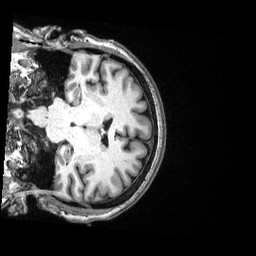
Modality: T1w
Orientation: coronal
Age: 45
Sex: female
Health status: ill
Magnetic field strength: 3 T
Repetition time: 2.53 s
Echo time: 0.00331 s